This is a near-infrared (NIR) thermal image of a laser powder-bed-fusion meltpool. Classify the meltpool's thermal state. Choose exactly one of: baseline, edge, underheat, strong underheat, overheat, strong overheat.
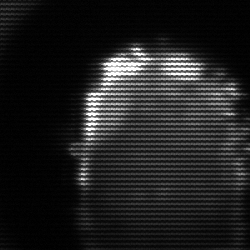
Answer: baseline